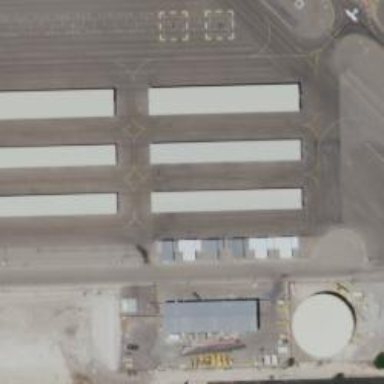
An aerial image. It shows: Image of taxiway at airport.